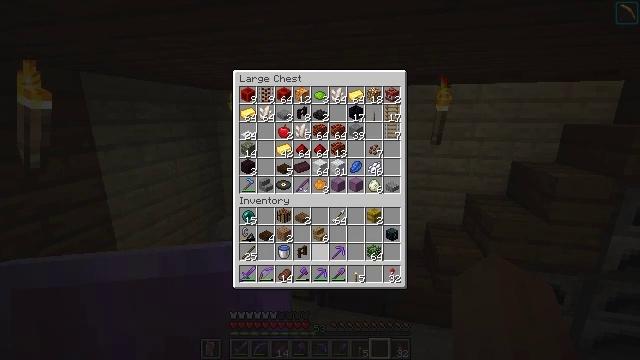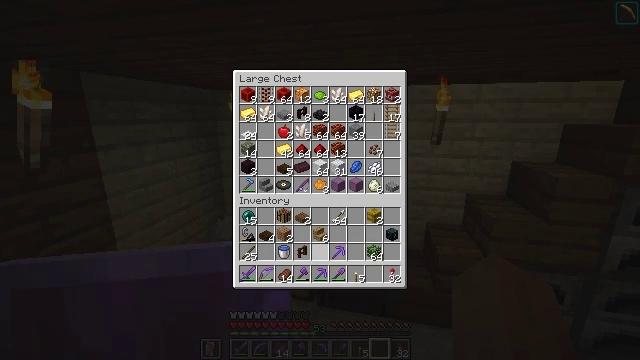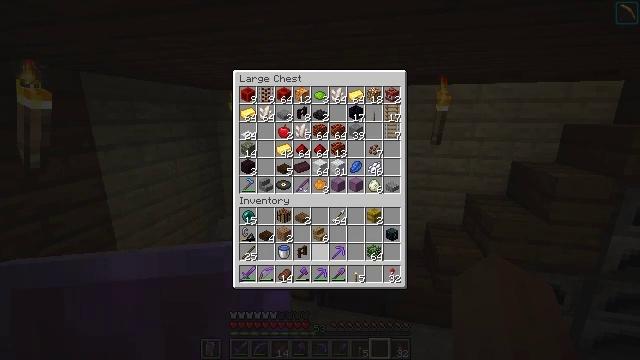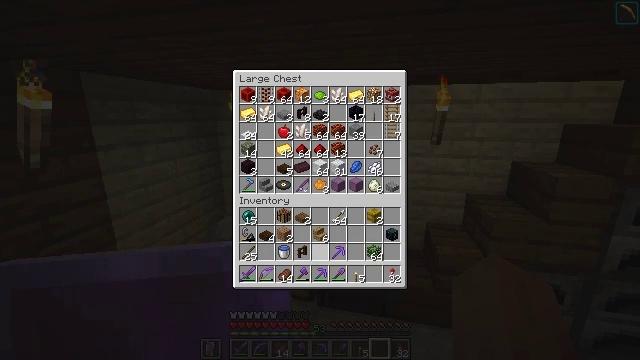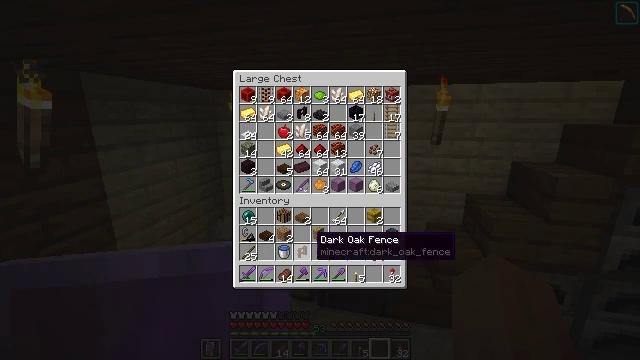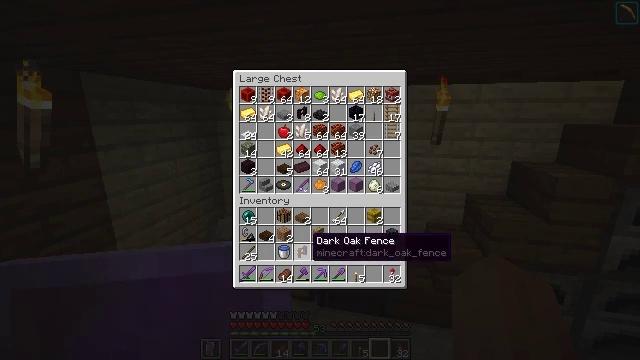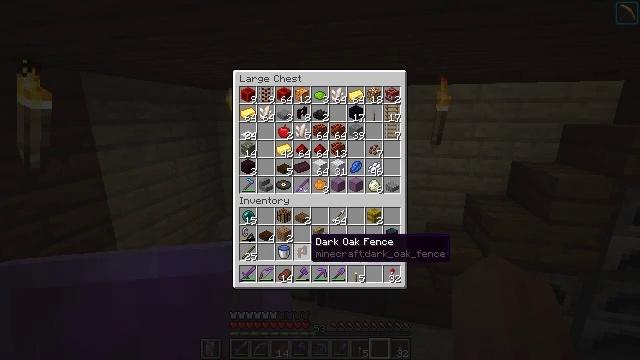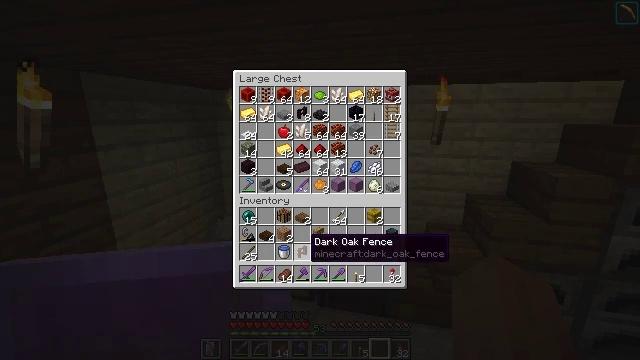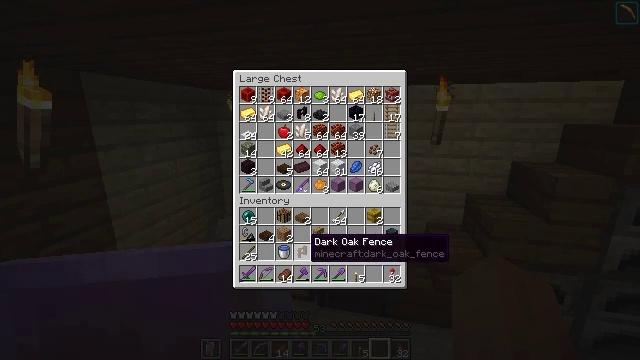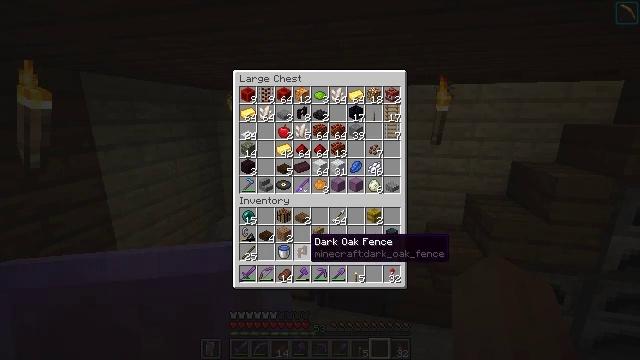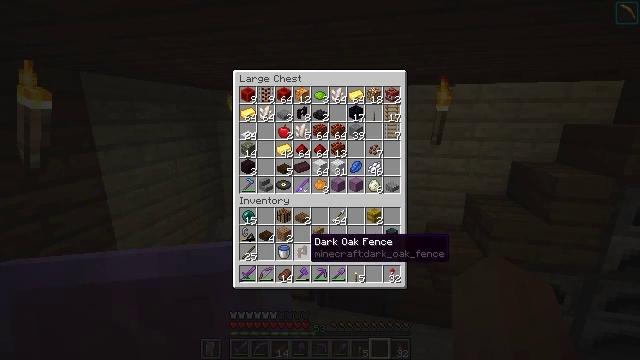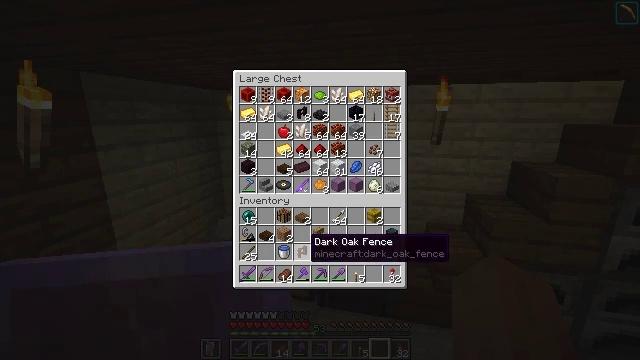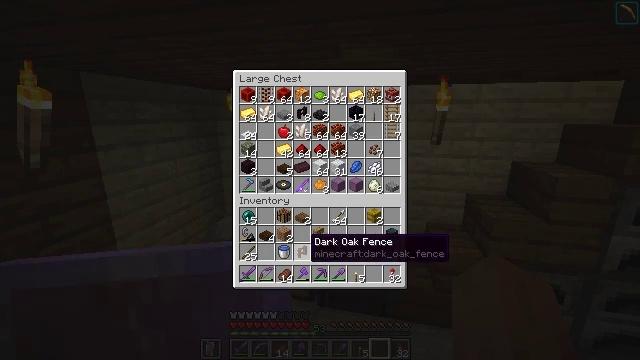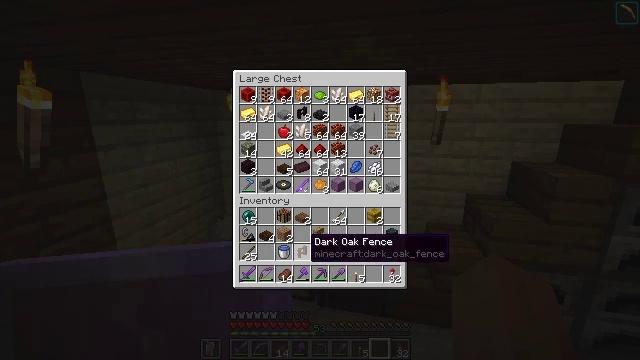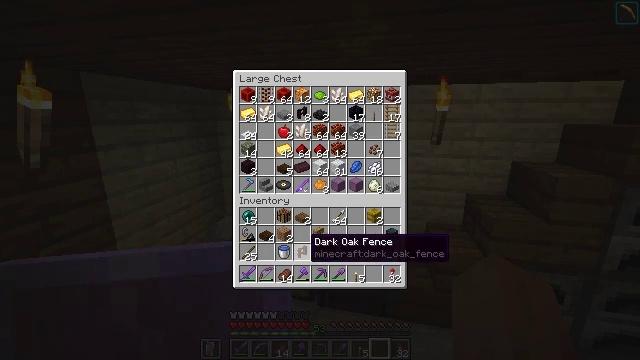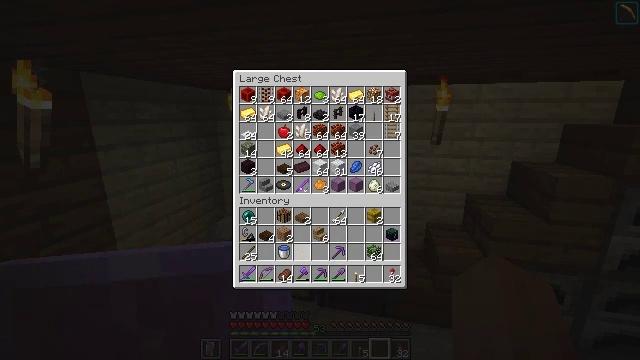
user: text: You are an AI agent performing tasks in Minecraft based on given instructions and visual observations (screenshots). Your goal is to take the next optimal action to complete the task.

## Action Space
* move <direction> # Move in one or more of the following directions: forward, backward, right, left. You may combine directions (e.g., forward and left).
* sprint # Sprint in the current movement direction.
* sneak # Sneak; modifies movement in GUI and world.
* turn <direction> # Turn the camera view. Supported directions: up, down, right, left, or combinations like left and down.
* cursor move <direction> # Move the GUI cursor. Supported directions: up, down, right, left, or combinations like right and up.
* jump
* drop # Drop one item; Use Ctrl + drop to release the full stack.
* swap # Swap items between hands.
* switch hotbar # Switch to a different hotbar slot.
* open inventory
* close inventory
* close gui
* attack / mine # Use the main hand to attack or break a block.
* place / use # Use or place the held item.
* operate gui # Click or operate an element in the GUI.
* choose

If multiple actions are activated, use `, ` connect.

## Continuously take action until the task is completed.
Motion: motion action
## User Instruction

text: Collect the brown shulker box for storage.
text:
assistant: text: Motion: sneak
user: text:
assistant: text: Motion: sneak
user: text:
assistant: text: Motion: sneak
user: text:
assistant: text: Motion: sneak
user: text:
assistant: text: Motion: sneak
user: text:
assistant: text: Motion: sneak
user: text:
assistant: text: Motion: sneak
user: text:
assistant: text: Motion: sneak
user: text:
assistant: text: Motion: sneak
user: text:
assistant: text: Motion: sneak
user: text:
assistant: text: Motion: sneak
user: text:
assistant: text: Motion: sneak
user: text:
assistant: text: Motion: sneak
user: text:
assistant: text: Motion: sneak
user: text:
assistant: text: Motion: sneak, attack / mine
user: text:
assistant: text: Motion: sneak, attack / mine
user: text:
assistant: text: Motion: sneak, attack / mine
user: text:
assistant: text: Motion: sneak, attack / mine
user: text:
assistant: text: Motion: sneak
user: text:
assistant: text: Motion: sneak
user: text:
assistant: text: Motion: sneak
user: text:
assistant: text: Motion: sneak
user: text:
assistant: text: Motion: sneak
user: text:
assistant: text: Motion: sneak
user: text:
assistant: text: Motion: sneak
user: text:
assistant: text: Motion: sneak
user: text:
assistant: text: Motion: sneak
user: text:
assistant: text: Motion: sneak
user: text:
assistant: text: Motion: sneak
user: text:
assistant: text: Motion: sneak